Question: I have a problem, my eclipse gives me warnings on my project, but doesn't show where the warning is:

I know that all my files are 100% clean, and they are not the cause.
How do I know what the warning is in cases like these?
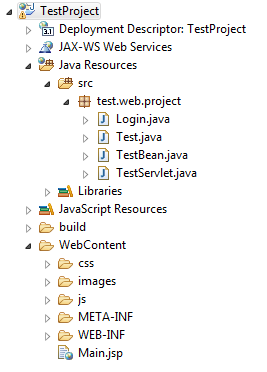
Answer: if open the 'Problems' view
'''
Alt-Shift-Q
'''
or
'''
File->Show View->Problems
'''
you will be able to see them